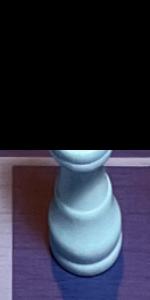
Label: King_White